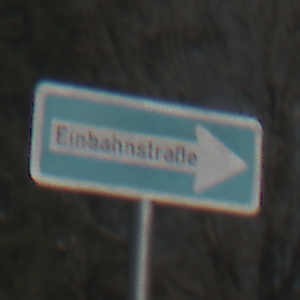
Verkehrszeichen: EinbahnstrasseRechtsweisend
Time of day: MorningAfternoon
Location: Outdoor (Nature)
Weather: PartlyCloudy
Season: NotSpecified
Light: Natural